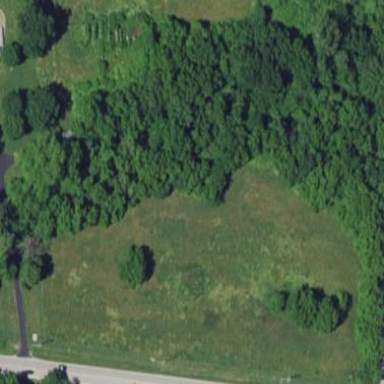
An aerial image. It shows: Deciduous broadleaved woodland.